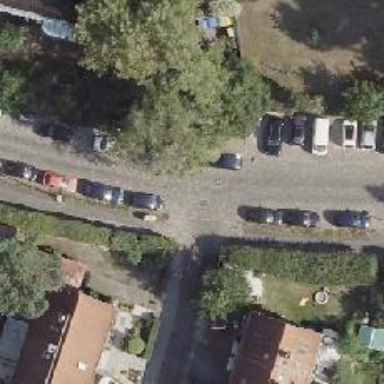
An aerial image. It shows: Residential road.